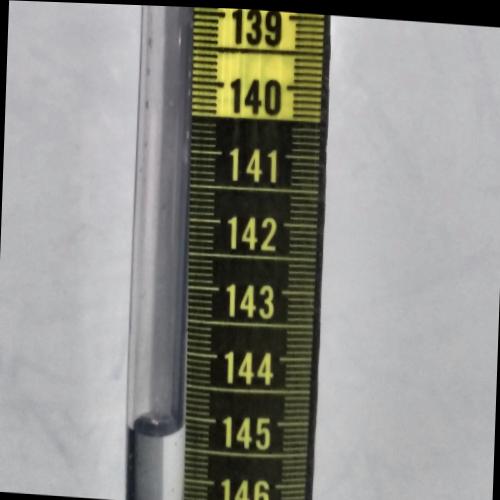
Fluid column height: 145.2 cm